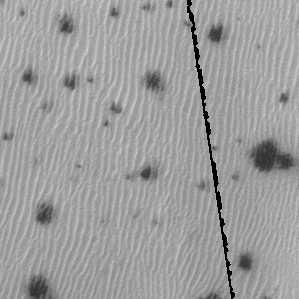
Label: frost